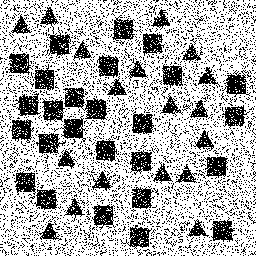
Squares: 26
Triangles: 18
Stars: 0
Total shapes: 44